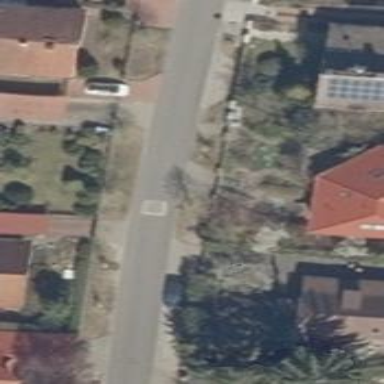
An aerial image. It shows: Traffic calming table.